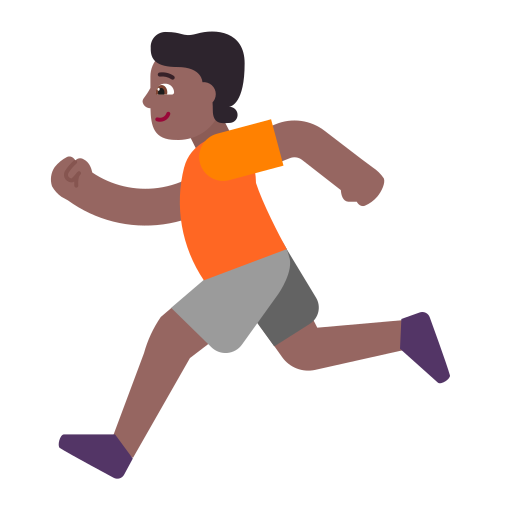
person running flat  dark